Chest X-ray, PA view. Patient: 21 years old, sex M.
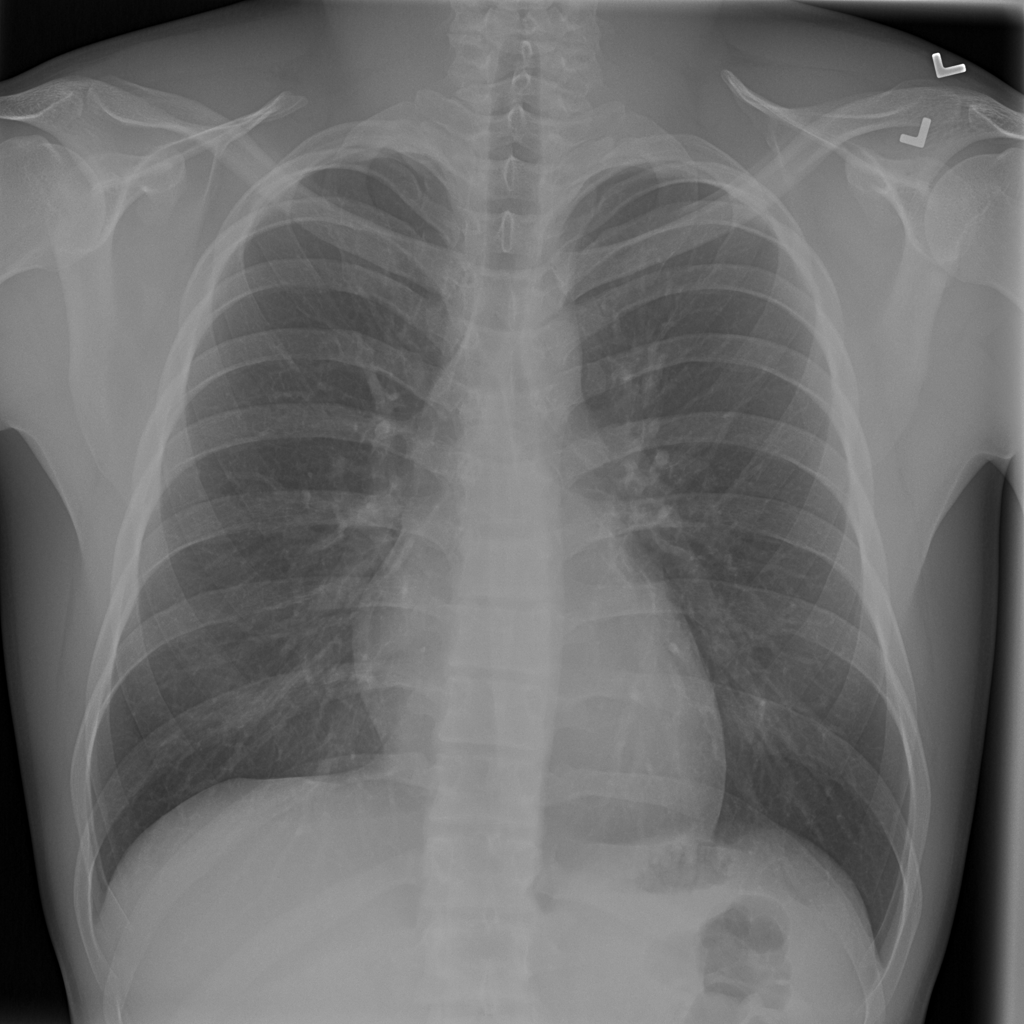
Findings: No Finding